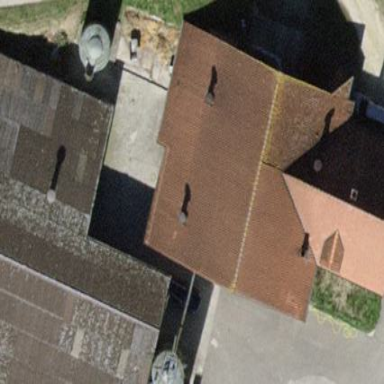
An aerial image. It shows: Farm building with gabled roof.